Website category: sports
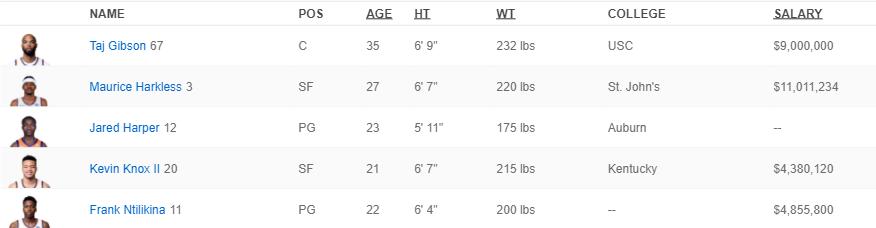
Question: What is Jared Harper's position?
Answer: PG

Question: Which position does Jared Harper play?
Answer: PG

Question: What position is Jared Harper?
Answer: PG

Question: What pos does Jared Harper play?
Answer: PG

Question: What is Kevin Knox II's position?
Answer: SF

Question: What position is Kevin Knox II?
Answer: SF

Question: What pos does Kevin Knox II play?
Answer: SF

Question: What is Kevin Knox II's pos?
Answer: SF

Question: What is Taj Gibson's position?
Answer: C

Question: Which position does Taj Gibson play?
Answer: C

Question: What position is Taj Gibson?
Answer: C

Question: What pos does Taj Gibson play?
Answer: C

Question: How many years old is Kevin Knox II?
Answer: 21

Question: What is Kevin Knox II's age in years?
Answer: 21

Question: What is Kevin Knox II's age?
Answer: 21

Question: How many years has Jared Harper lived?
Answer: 23

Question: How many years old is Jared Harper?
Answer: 23

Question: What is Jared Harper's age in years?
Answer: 23

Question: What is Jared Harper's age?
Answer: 23

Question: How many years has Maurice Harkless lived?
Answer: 27

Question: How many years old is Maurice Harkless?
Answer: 27

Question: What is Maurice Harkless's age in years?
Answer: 27

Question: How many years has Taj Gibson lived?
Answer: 35

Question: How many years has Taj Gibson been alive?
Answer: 35

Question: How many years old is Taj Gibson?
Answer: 35

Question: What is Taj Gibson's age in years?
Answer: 35

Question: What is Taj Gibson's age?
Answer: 35

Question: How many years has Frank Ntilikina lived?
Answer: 22

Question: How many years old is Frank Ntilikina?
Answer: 22

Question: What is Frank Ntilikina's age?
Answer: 22

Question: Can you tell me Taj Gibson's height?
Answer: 6' 9"

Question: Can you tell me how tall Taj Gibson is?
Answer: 6' 9"

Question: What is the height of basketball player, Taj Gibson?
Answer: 6' 9"

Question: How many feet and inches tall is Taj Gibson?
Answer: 6' 9"

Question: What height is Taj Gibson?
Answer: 6' 9"

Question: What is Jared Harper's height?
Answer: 5' 11"

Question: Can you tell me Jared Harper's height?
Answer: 5' 11"

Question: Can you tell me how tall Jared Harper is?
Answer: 5' 11"

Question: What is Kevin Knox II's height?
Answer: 6' 7"

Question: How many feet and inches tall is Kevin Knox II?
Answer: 6' 7"

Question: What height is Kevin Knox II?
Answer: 6' 7"

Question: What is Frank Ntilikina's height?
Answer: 6' 4"

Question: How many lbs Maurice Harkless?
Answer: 220 lbs

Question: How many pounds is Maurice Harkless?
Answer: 220 lbs

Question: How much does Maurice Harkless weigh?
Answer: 220 lbs

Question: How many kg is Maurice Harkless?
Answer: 220 lbs

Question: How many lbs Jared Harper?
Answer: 175 lbs

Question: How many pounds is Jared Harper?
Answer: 175 lbs

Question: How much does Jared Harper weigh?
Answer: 175 lbs

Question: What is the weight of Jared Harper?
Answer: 175 lbs

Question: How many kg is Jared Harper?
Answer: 175 lbs

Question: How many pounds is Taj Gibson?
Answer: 232 lbs

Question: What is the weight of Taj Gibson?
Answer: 232 lbs

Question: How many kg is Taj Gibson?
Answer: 232 lbs

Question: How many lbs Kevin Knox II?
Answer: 215 lbs

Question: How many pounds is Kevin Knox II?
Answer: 215 lbs

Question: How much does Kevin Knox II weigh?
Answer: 215 lbs

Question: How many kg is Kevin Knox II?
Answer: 215 lbs

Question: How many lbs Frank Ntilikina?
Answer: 200 lbs

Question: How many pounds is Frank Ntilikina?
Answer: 200 lbs

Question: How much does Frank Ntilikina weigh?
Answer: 200 lbs

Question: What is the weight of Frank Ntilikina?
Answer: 200 lbs

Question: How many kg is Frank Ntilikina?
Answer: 200 lbs

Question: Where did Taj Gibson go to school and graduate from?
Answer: USC